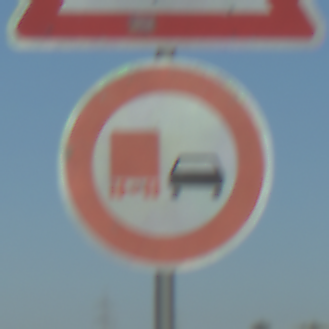
Verkehrszeichen: UeberholverbotKraftfahrzeuge
Zusatzzeichen oben: FlugbetriebRechts
Umgebung: Outdoor, Nature
Tageszeit: MorningAfternoon
Wetter: Clear
Licht: Natural
Jahreszeit: NotSpecified
Kontrast: HighContrast